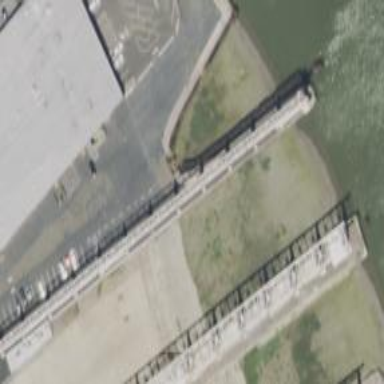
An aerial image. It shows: Dock by the waterway.